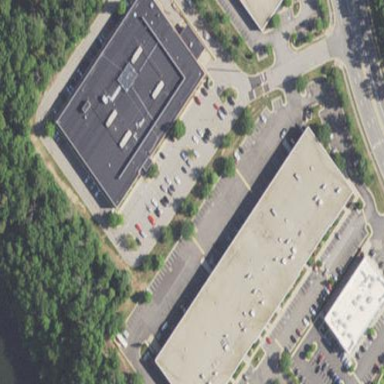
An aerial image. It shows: Building.